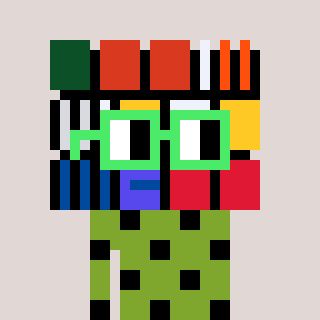
a pixel art character with square light green glasses, a abstract-shaped head and a slimegreen-colored body on a warm background